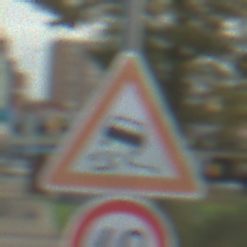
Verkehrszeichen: SchleuderOderRutschgefahr
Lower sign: Geschwindigkeit40
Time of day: MorningAfternoon
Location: Outdoor (Urban)
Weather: PartlyCloudy
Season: NotSpecified
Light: Natural